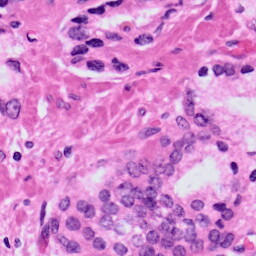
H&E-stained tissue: Prostate